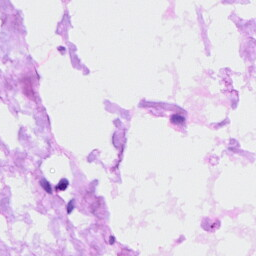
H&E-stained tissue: Ovarian